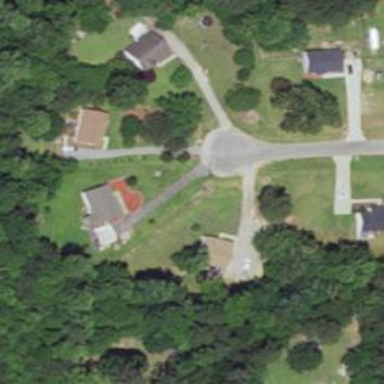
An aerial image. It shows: Driveway.